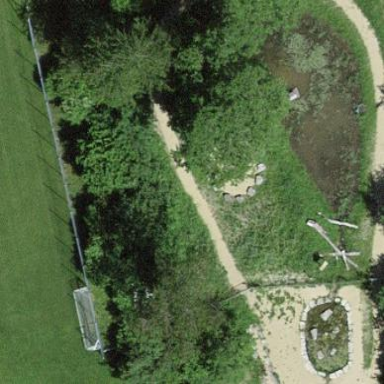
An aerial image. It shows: Playground area for leisure land.